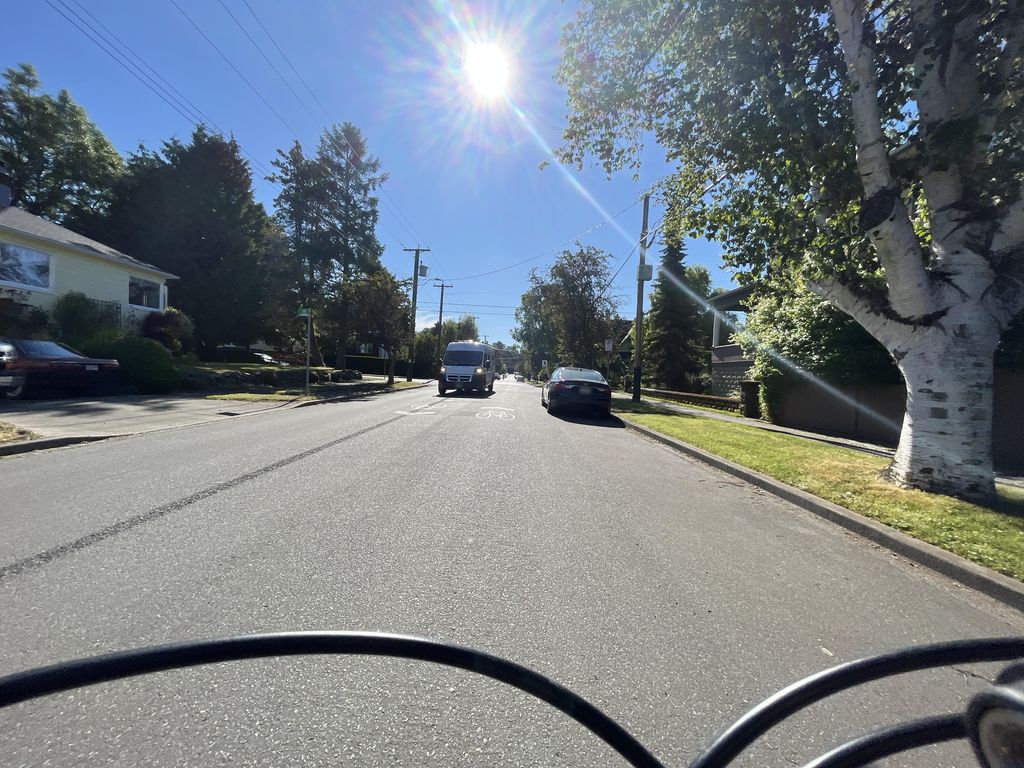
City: victoria